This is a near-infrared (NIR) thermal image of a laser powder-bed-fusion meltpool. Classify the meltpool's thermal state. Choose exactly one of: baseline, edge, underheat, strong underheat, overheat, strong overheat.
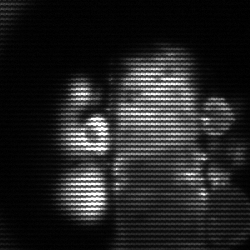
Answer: strong underheat